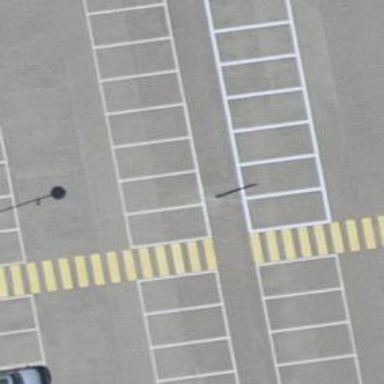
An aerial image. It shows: Footway crossing with marked asphalt surface.